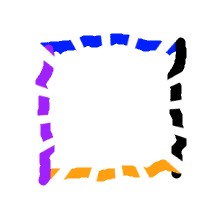
Shape: square